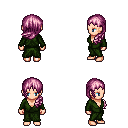
a pixel art fantasy rpg character, female body template, human, light skin, green robe, magenta pants, pink left-swept hairstyle, four views (front, back, left, right), 2x2 character sprite sheet, small pixel art, hard edges, no anti-aliasing